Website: ulta-beauty
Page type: customer-info-address
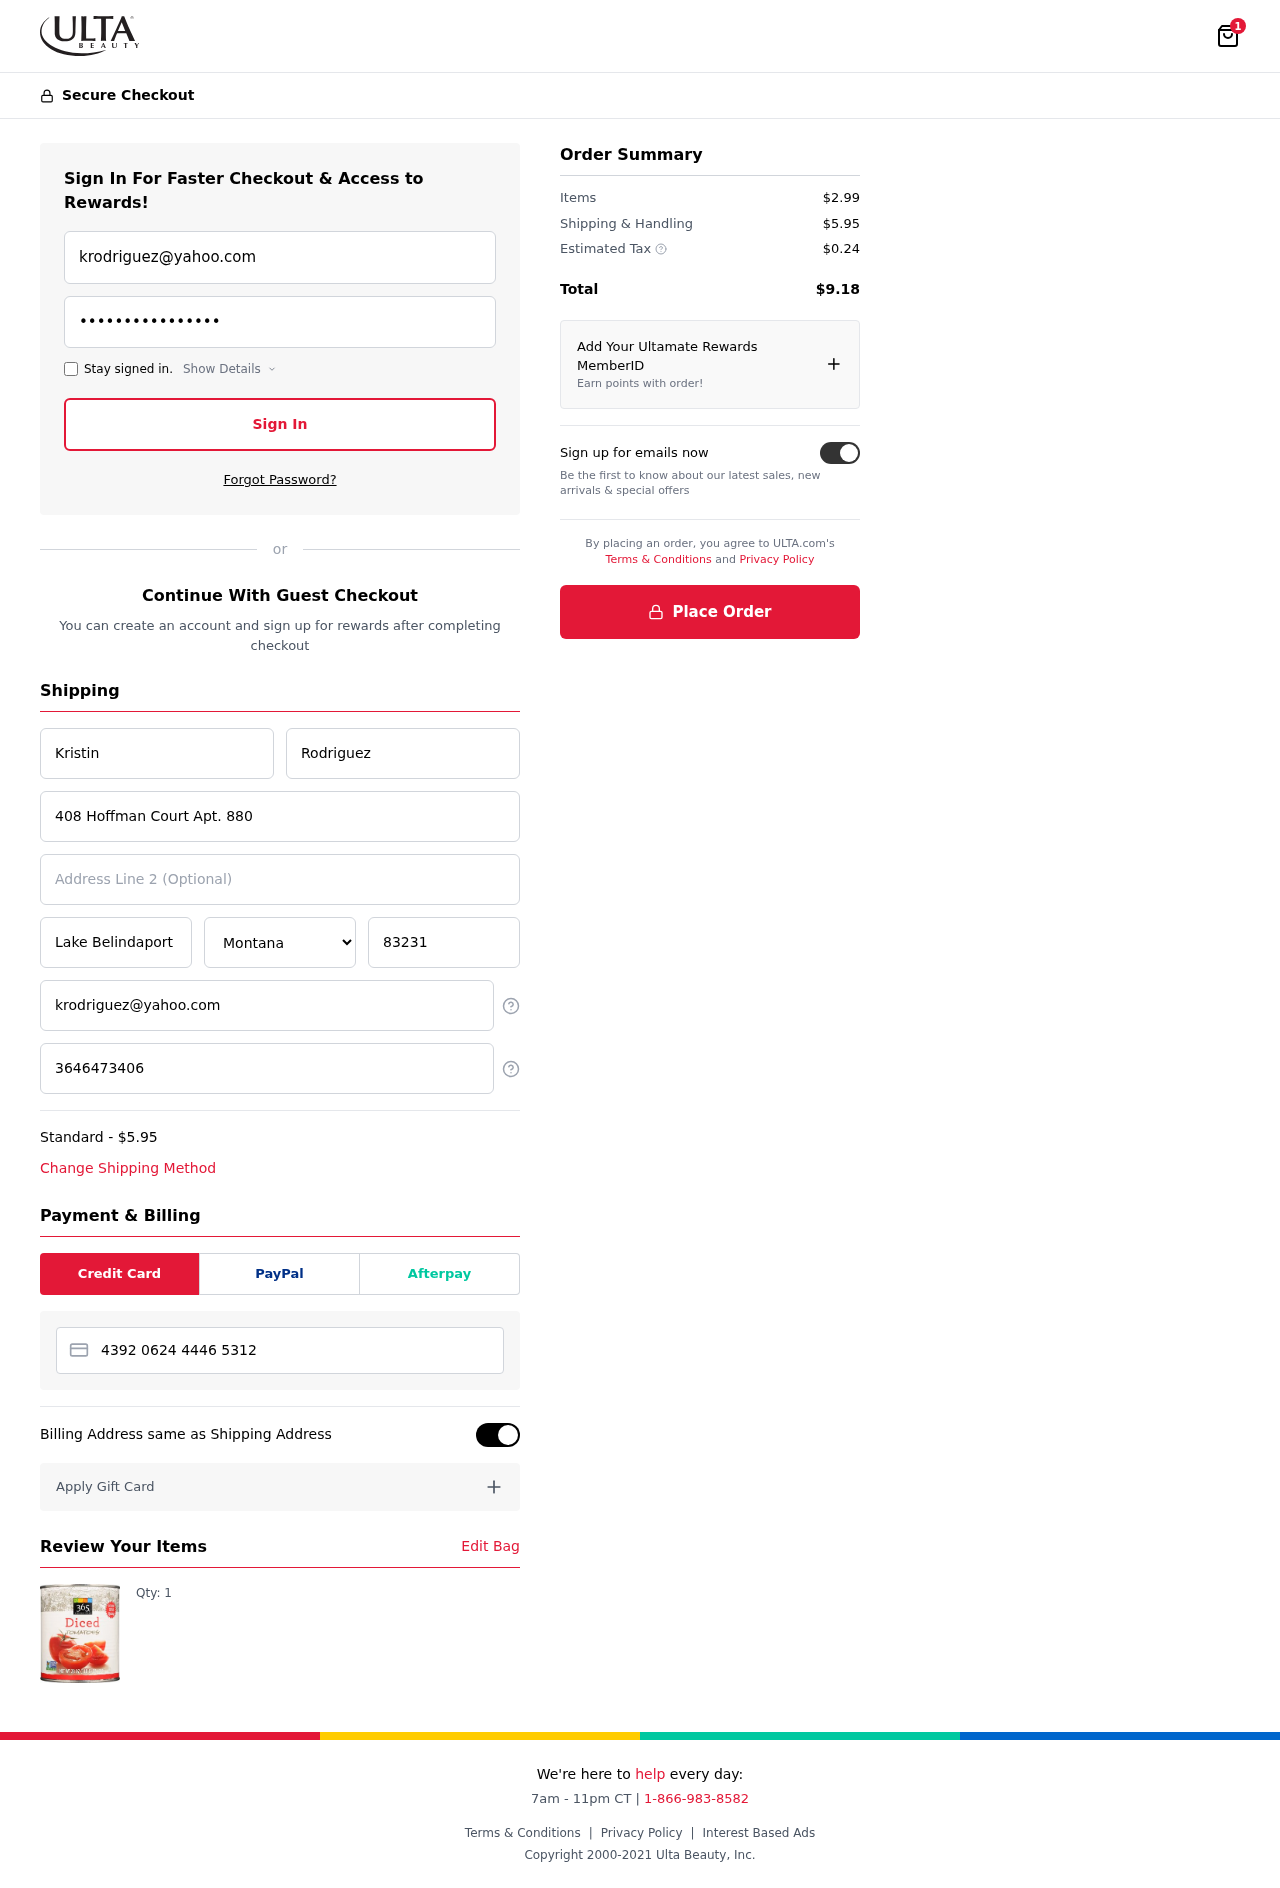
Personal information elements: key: PII_CARD_NUMBER
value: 4392 0624 4446 5312
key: PII_CITY
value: Lake Belindaport
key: PII_EMAIL
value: krodriguez@yahoo.com
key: PII_FIRSTNAME
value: Kristin
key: PII_LASTNAME
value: Rodriguez
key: PII_PHONE
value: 3646473406
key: PII_POSTCODE
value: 83231
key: PII_STATE
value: Montana
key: PII_STREET
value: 408 Hoffman Court Apt. 880
Product elements: key: PRODUCT1_QUANTITY
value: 1
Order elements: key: ORDER_NUM_ITEMS
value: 1
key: ORDER_SHIPPING_COST
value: $5.95
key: ORDER_ITEMS_TOTAL
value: $2.99
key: ORDER_SHIPPING_COST2
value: $5.95
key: ORDER_TAX
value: $0.24
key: ORDER_TOTAL
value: $9.18